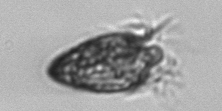
Label: Strombidium_tintinnodes